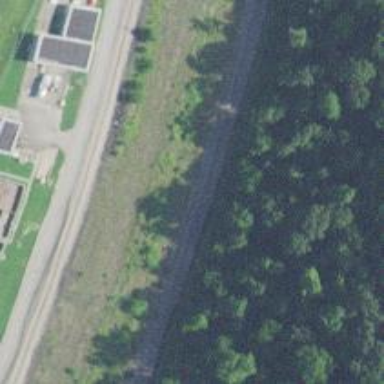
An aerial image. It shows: Railway siding for service.